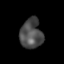
Tissue: lung
Cell type: Endothelial cells
Senescence score: 0.6153
Nuclear area (px): 648
Mean DAPI intensity: 76.929